Interaction volume radius: 5 \u00c5
Interaction volume height: 10 \u00c5
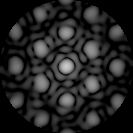
Disorder parameter: 0.3292